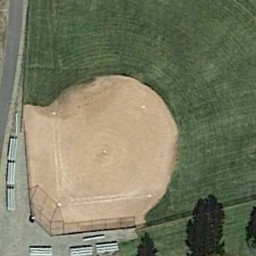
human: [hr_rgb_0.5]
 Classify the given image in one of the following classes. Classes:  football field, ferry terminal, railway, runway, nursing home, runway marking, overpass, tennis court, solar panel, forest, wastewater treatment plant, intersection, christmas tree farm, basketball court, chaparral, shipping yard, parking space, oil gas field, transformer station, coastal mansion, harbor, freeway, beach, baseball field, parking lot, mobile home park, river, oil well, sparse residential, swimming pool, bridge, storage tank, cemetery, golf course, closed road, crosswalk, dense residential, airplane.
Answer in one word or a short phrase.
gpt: baseball field